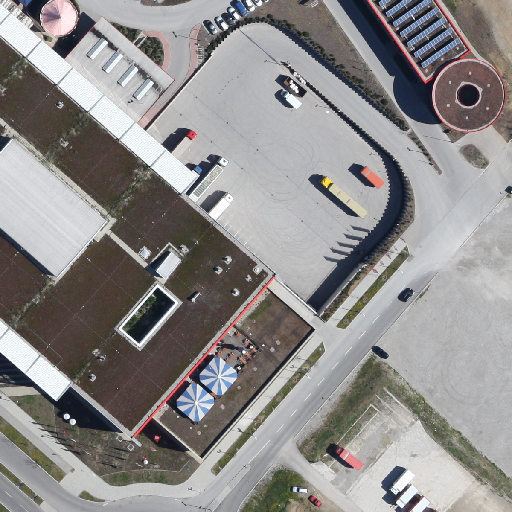
Referring expression: paved road